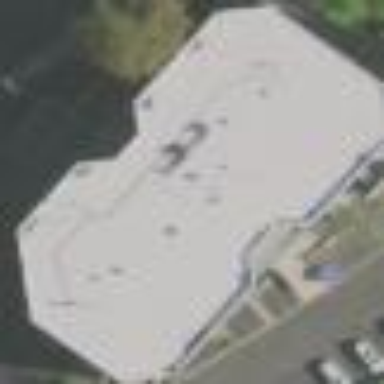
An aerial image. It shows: Commercial building.